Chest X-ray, PA view. Patient: 57 years old, sex M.
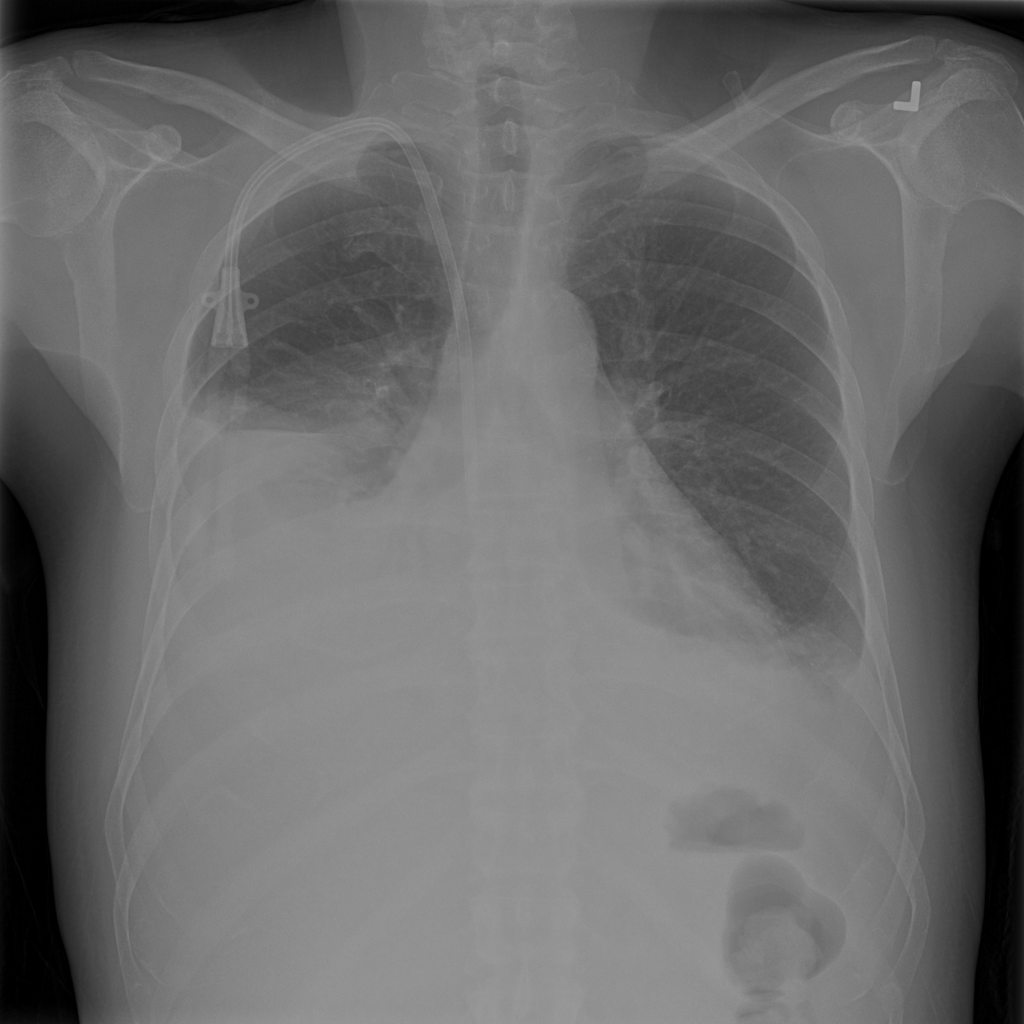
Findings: Effusion, Infiltration